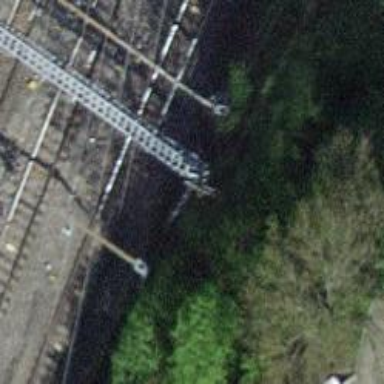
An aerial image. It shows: Railway signal.